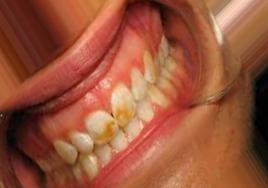
Condition: Tooth Discoloration